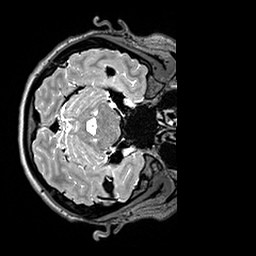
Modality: T2w
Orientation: axial
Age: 21
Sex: female
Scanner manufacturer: siemens
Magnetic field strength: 3 T
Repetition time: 3.2 s
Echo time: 0.408 s